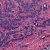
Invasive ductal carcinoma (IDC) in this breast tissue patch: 1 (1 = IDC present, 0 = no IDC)